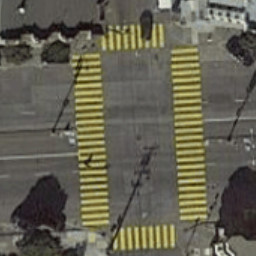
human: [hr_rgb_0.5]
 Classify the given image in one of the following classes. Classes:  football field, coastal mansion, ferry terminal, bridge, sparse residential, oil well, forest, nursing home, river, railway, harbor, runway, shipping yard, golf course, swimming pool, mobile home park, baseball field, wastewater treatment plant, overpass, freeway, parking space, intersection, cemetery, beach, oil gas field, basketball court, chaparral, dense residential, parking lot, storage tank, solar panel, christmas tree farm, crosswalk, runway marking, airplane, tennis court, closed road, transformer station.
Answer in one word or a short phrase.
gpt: crosswalk